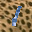
Label: 1